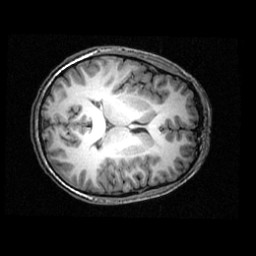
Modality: T1w
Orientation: axial
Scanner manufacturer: ge
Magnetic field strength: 3 T
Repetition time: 0.01222 s
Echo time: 0.005176 s